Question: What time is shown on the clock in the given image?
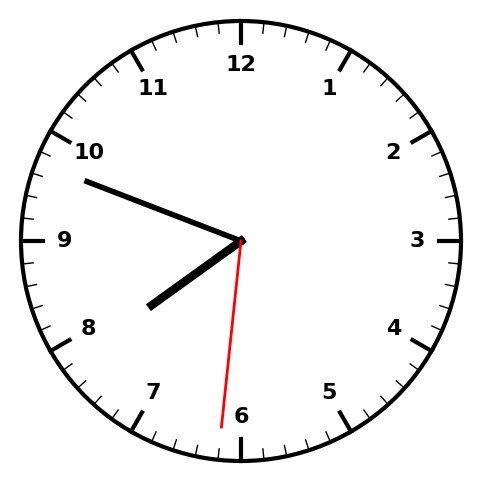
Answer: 07:48:31